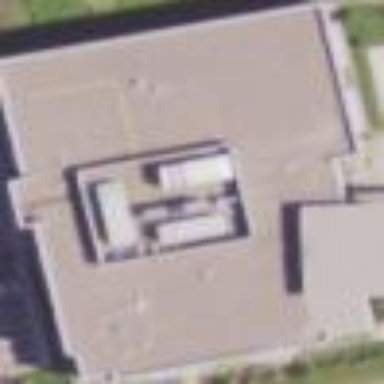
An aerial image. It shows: Clinic building offering healthcare services.